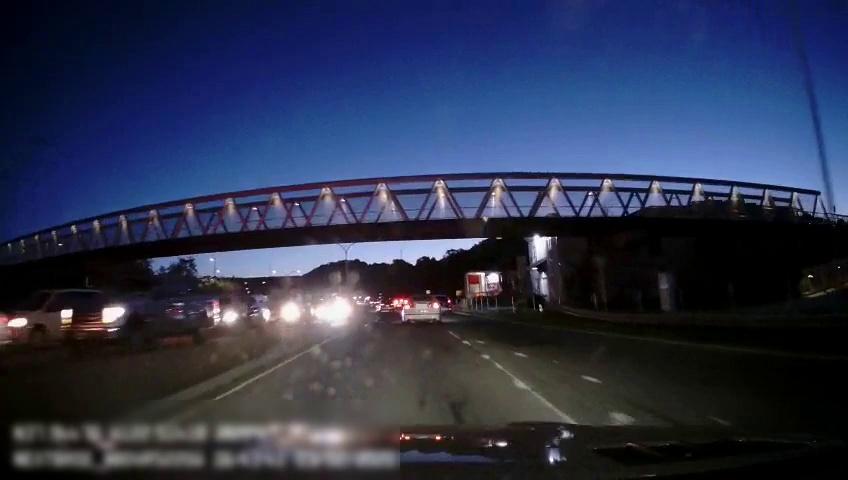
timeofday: Night
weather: Other
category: Drivable Space
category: Drivable Space
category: Vehicles | Car
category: Vehicles | Truck
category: Vehicles | Car
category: Vehicles | Car
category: Vehicles | SUV
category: Vehicles | SUV
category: Lanes | Current Lane
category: Lanes | Current Lane
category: Lanes | Alternate Lane